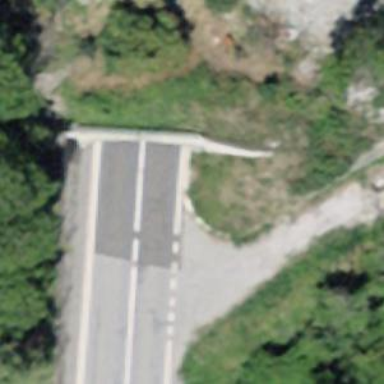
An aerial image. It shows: Secondary road passing through tunnel.